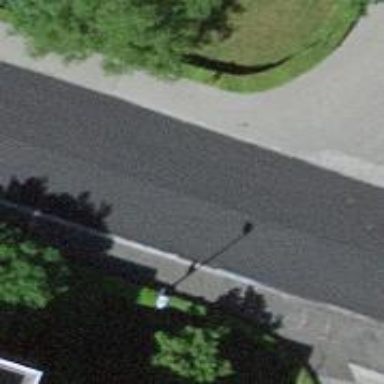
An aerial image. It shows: Secondary road with asphalt surface and sidewalks on both sides.